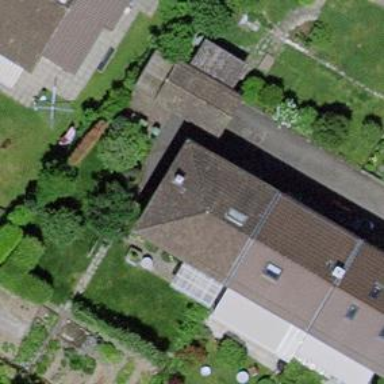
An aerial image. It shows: Residential building with gabled roof covered in roof tiles.